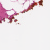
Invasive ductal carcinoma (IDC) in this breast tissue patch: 0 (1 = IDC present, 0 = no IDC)